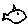
Label: fish